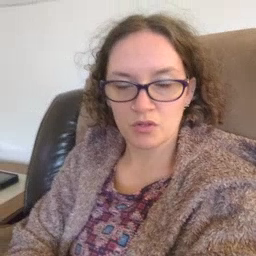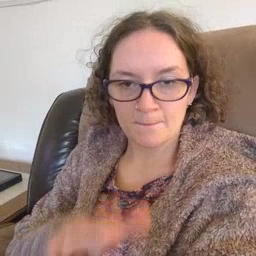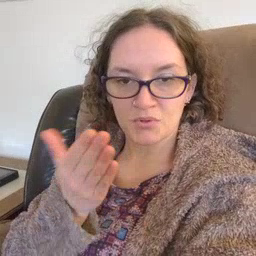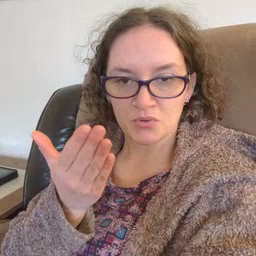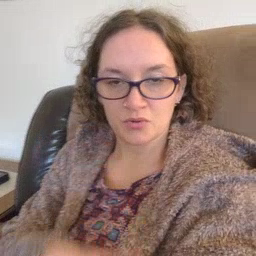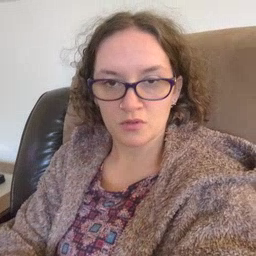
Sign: book